Interaction volume radius: 10 \u00c5
Interaction volume height: 15 \u00c5
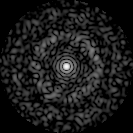
Disorder parameter: 0.7916